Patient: sex M, age 57
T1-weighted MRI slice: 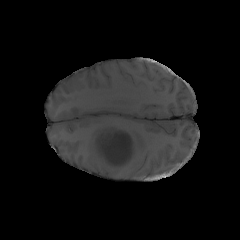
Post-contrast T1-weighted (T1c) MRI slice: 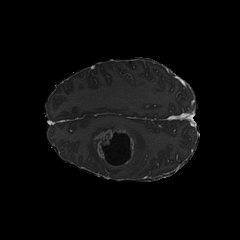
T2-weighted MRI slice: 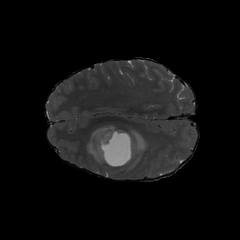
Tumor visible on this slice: yes
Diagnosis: Glioblastoma, IDH-wildtype
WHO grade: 4